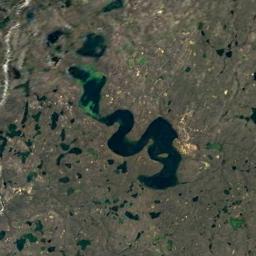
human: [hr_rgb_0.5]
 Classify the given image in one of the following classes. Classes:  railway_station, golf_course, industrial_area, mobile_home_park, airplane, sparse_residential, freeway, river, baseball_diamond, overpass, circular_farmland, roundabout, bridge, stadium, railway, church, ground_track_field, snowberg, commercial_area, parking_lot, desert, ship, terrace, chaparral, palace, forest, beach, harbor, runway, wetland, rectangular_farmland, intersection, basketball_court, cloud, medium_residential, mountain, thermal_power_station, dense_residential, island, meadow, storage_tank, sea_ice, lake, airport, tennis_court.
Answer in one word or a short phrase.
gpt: wetland